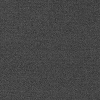
Atmospheric dust classification: dusty